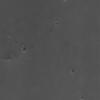
Label: not_dusty